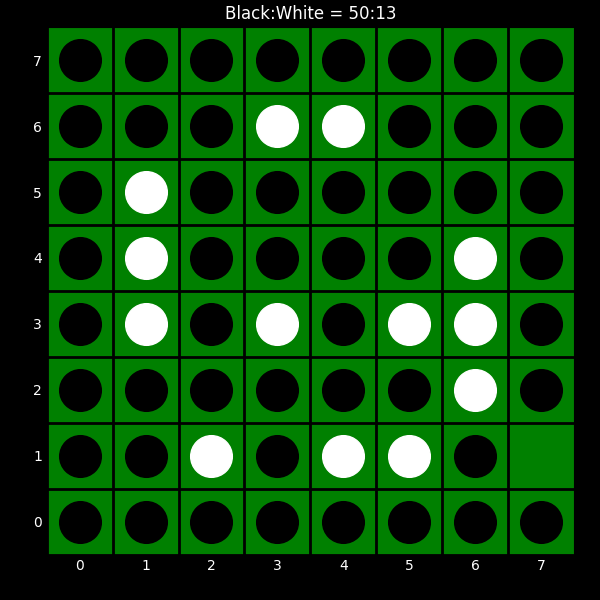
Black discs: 50
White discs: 13